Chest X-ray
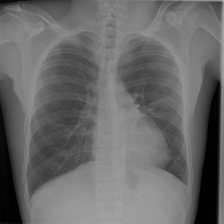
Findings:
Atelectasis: positive
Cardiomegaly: negative
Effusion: negative
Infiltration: negative
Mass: negative
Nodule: negative
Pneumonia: negative
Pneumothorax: negative
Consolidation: negative
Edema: negative
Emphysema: negative
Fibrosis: negative
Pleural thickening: negative
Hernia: negative